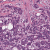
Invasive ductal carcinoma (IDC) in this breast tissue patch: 1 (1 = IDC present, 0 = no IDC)